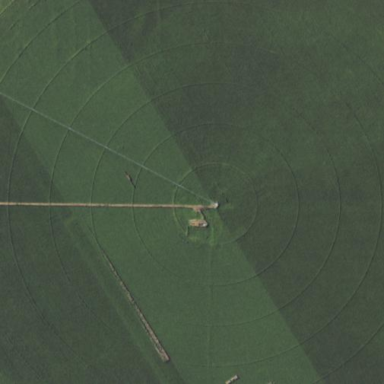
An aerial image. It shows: Farmland with pivot irrigation system.